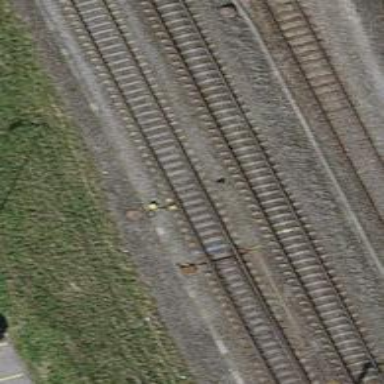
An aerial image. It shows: Railway switch.